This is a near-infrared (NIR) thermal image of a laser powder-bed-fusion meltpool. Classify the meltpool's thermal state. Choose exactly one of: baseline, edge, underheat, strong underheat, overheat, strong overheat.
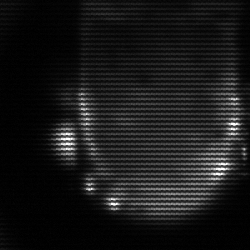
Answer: baseline